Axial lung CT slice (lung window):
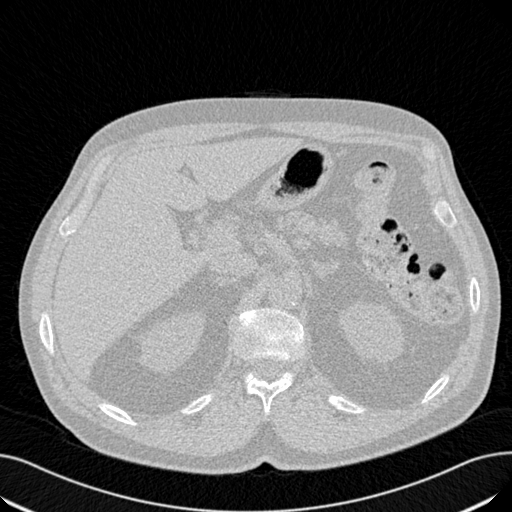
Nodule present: no